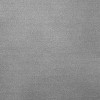
Atmospheric dust classification: dusty